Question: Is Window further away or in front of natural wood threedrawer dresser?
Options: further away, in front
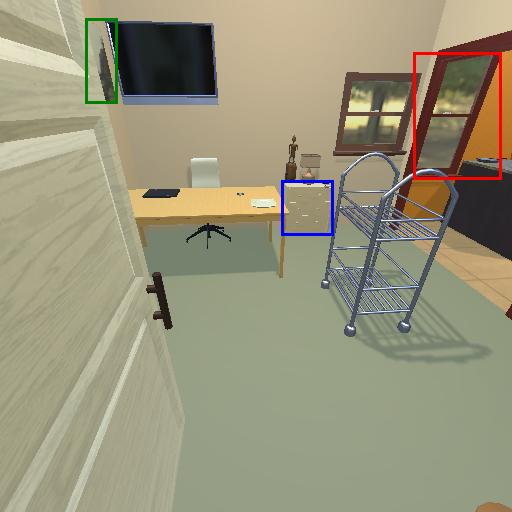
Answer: further away